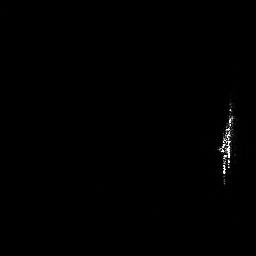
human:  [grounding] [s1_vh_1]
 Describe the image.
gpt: In the satellite image, there is  <ref>1 medium ship </ref> <box>[[83, 38, 90, 71, 0]]</box> located at right.